Field crop: maize
Growth stage: 1
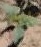
Species: datura